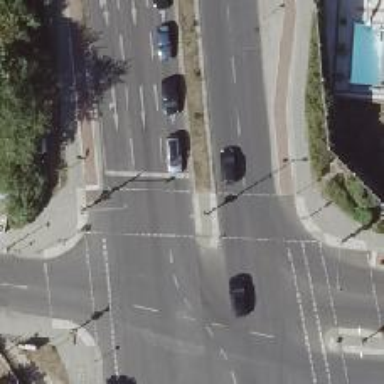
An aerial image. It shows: Secondary road with asphalt surface and lane markings.